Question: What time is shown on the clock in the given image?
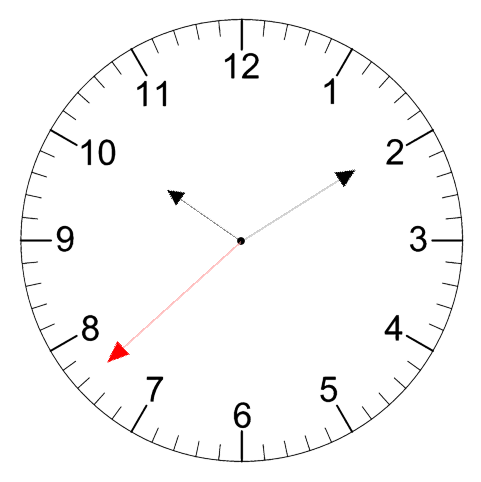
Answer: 10:09:38